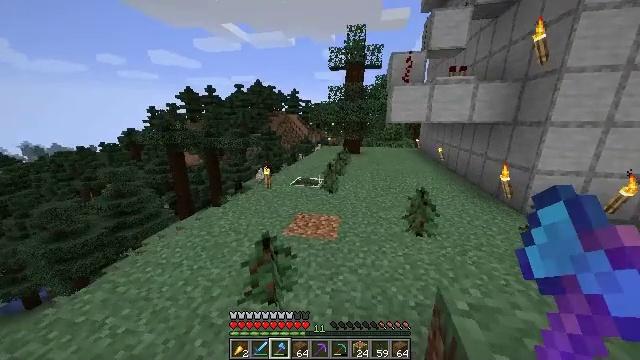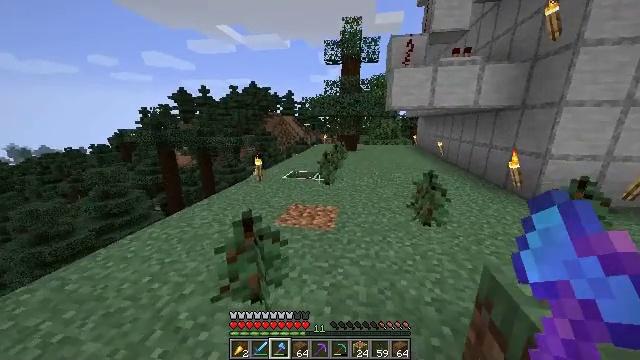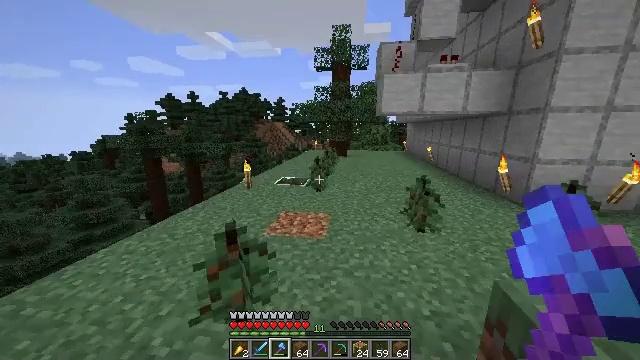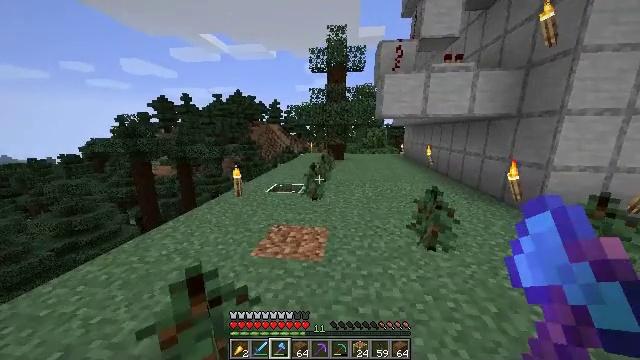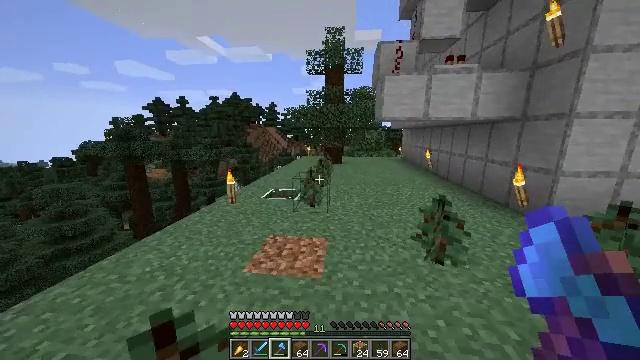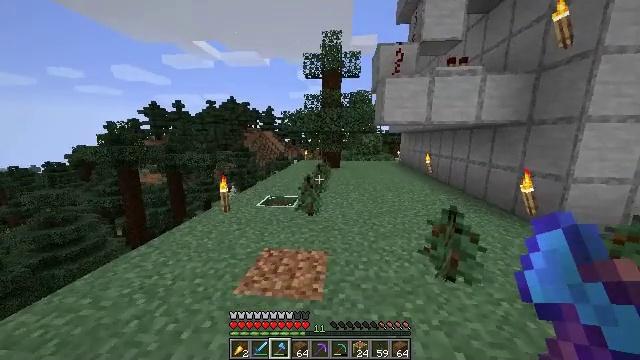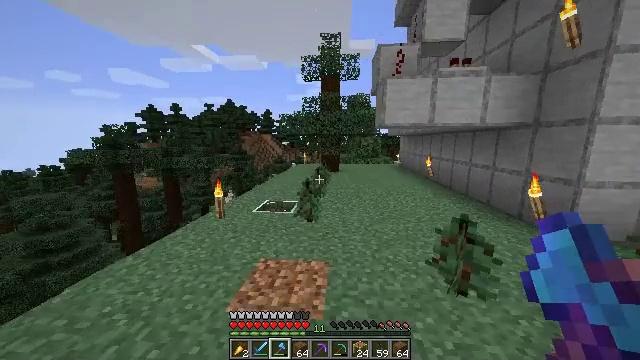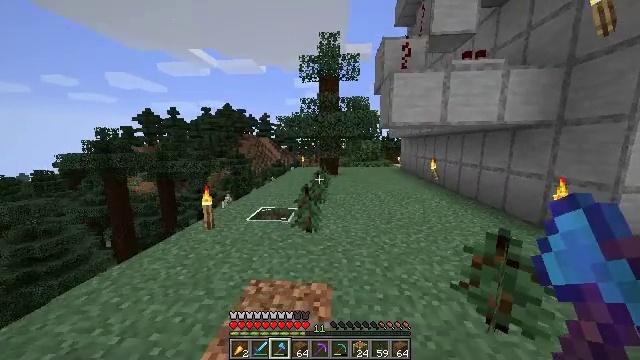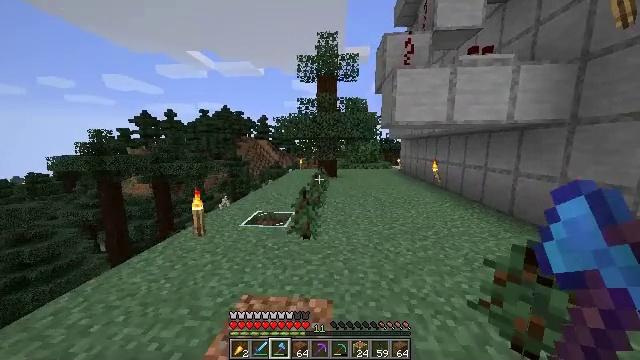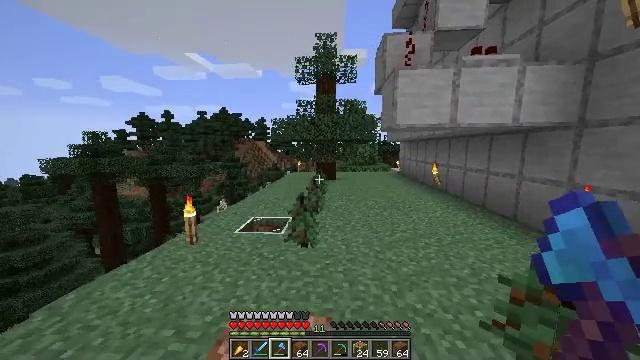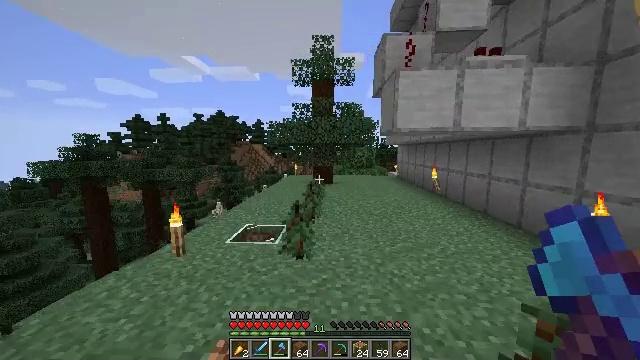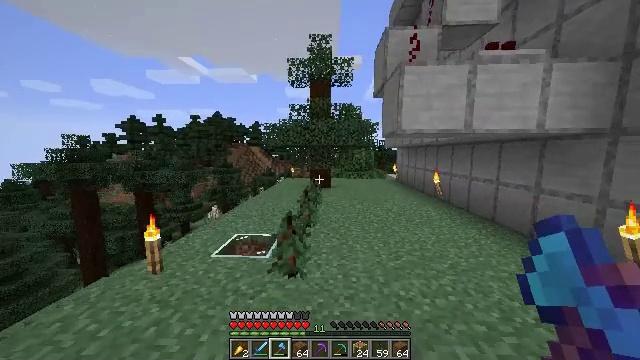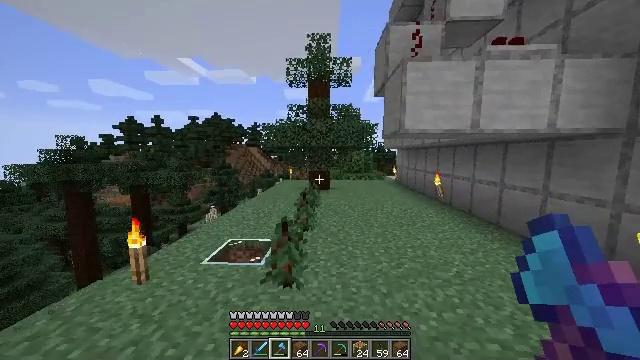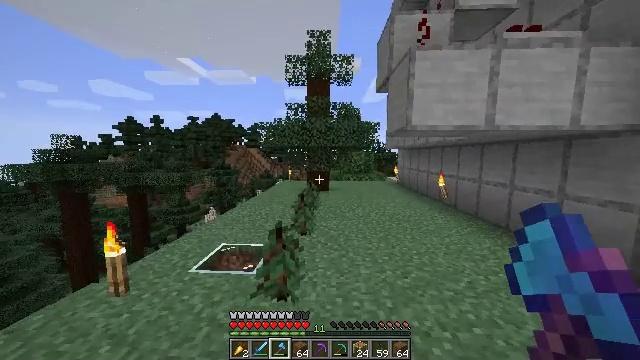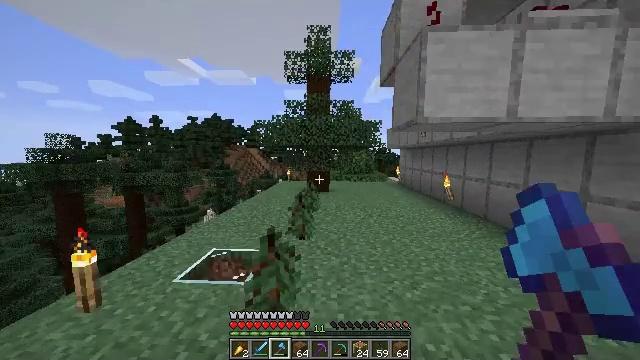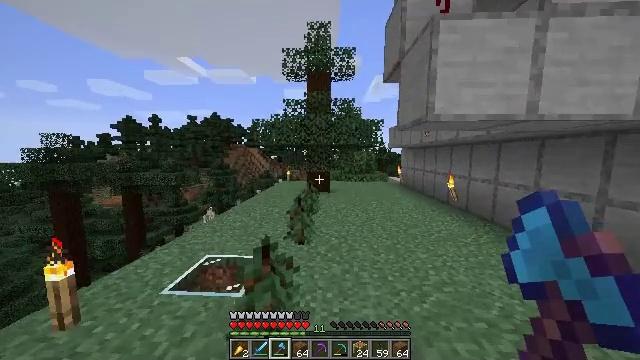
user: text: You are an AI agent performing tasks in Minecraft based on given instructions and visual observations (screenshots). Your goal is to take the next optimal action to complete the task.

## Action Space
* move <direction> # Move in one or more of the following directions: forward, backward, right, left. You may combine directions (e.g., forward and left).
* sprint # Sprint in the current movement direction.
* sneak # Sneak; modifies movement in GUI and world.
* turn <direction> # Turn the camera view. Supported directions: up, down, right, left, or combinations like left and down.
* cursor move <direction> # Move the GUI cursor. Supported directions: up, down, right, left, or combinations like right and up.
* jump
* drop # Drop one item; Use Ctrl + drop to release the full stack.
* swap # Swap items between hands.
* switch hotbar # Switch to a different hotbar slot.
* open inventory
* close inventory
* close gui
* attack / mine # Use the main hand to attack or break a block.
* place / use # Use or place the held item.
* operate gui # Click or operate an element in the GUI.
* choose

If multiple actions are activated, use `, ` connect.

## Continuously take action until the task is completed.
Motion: motion action
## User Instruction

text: Break the spruce leaves to clear the area.
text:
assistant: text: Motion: move forward, sprint, turn right
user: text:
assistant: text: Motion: move forward, turn right and up
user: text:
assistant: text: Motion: move forward, turn right
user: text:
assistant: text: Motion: move forward
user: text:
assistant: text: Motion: move forward, turn up
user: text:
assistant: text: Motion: move forward, sprint
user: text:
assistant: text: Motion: move forward, sprint
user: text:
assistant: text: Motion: move forward, sprint
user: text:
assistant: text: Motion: move forward, sprint
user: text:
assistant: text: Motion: move forward
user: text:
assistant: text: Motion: move forward
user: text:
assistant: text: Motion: move forward
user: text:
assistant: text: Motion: move forward
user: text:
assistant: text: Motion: move forward, sprint
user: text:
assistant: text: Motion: move forward, sprint
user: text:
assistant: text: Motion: move forward, sprint
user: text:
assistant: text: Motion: move forward, sprint
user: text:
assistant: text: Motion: move forward
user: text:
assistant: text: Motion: move forward
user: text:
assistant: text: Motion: move forward
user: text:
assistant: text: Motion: move forward
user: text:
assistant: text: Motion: move forward
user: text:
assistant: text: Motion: move forward, sprint
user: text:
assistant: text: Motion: move forward, sprint
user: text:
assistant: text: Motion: move forward, sprint
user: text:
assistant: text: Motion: move forward, sprint
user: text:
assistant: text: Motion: move forward
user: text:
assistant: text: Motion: move forward
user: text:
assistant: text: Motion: move forward
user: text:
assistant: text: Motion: move forward